Question: I want to implement in my program a tree with nested sub-levels, and I'm looking for which of those two kind(View/Widget) is best suited for my goal.
I have a list of days with task that are either done/missed/failed, each task has a count of how many times it was done/missed/failed and lastly a score for that day.
I want to display them like so:

I made this example in QtCreator using a QTreeWidget, but I'm worried that it would be hard to modify the elements since they are stored somewhere else.
Are my worries rational and should I go to the model/view structure, or can I easily get going with the QTreeWidget? The tree will be logging the task and thus will be constantly changing. Elements will only be added to it, not removed. And the days will be sorted from highest-lowest(day 2 is first, then day 1)
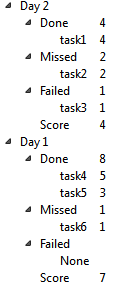
Answer: If your data is stored in a database model or if you want to have a single data model and show it in some views in different ways, then you are definitely better to go with 'QTreeView'.
But 'QTreeWidget' has it's internal model in some way along with the methods to deal with model in context of indexes. In general if you just want something that is simple to work, you can use the widget way.
But the Model/View approach is more general and flexible IMO. You can create your own subclasses of model and view which enables you to do whatever you like.